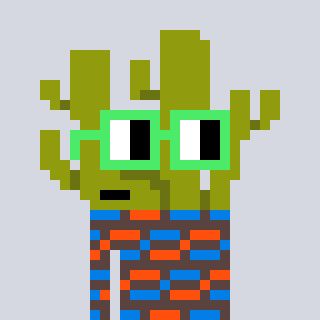
a pixel art character with square light green glasses, a cactus-shaped head and a darkbrown-colored body on a cool background